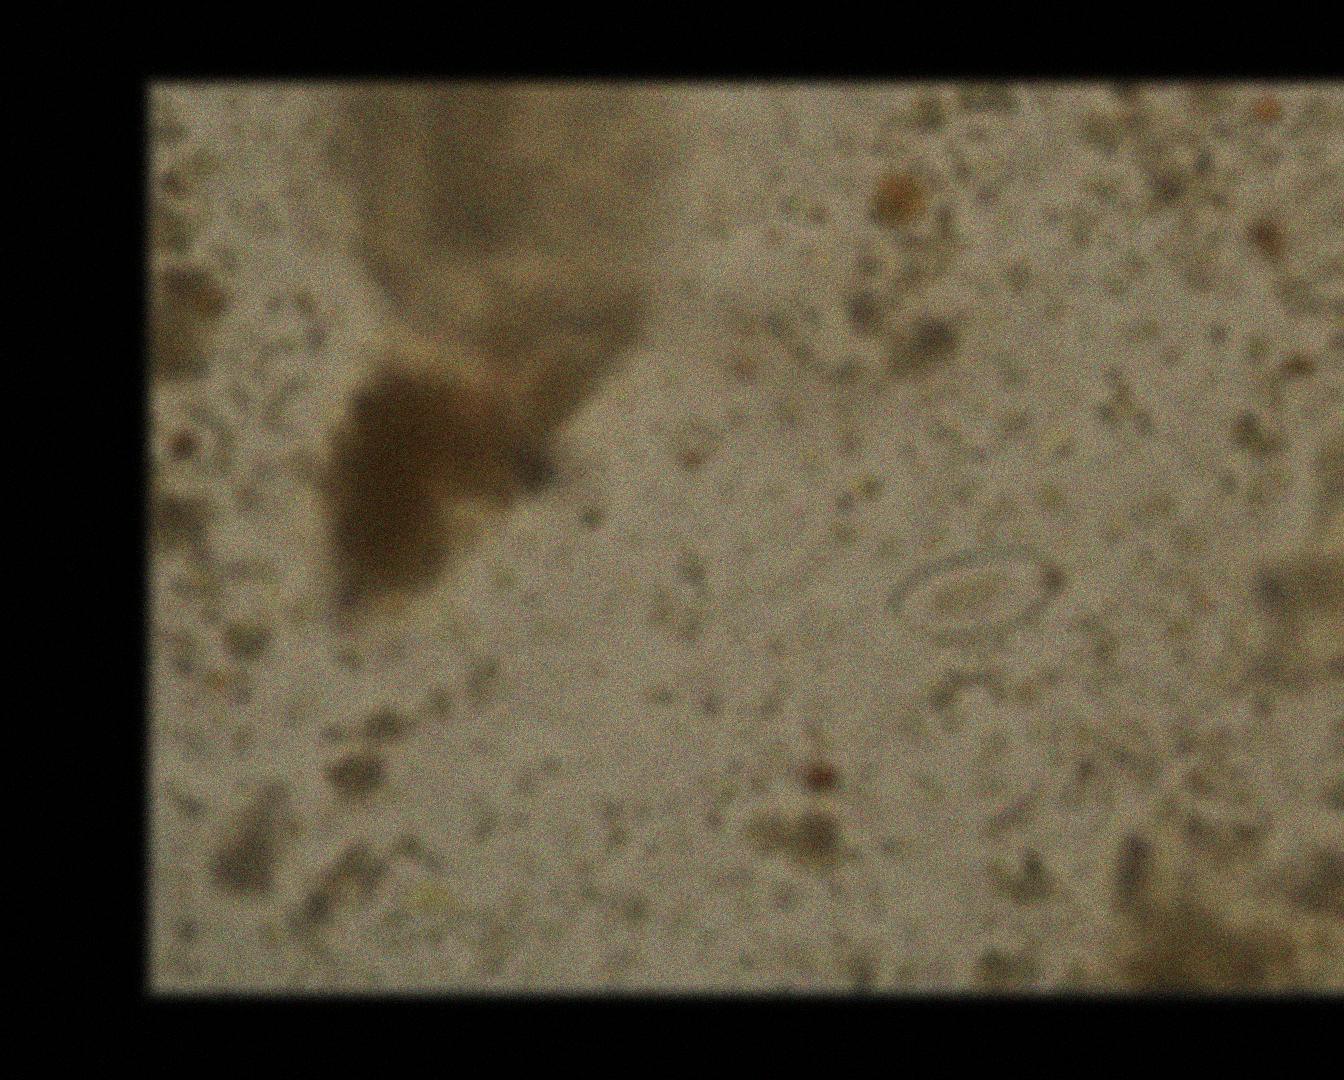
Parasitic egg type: Enterobius vermicularis